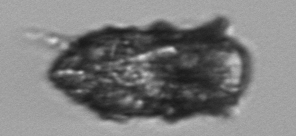
Label: Tintinnopsis